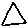
Label: triangle